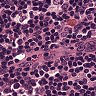
Metastatic tissue present: no